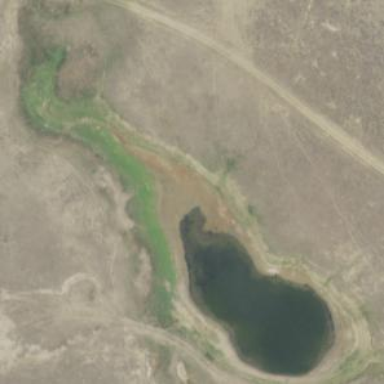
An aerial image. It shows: Reservoir area.